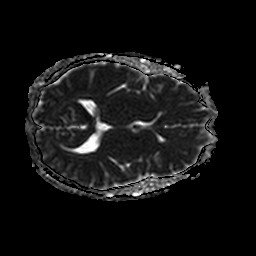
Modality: ADC
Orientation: axial
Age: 19
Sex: female
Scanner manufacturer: philips
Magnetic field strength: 1.5 T
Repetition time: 4.79 s
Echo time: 0.07764 s